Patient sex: F
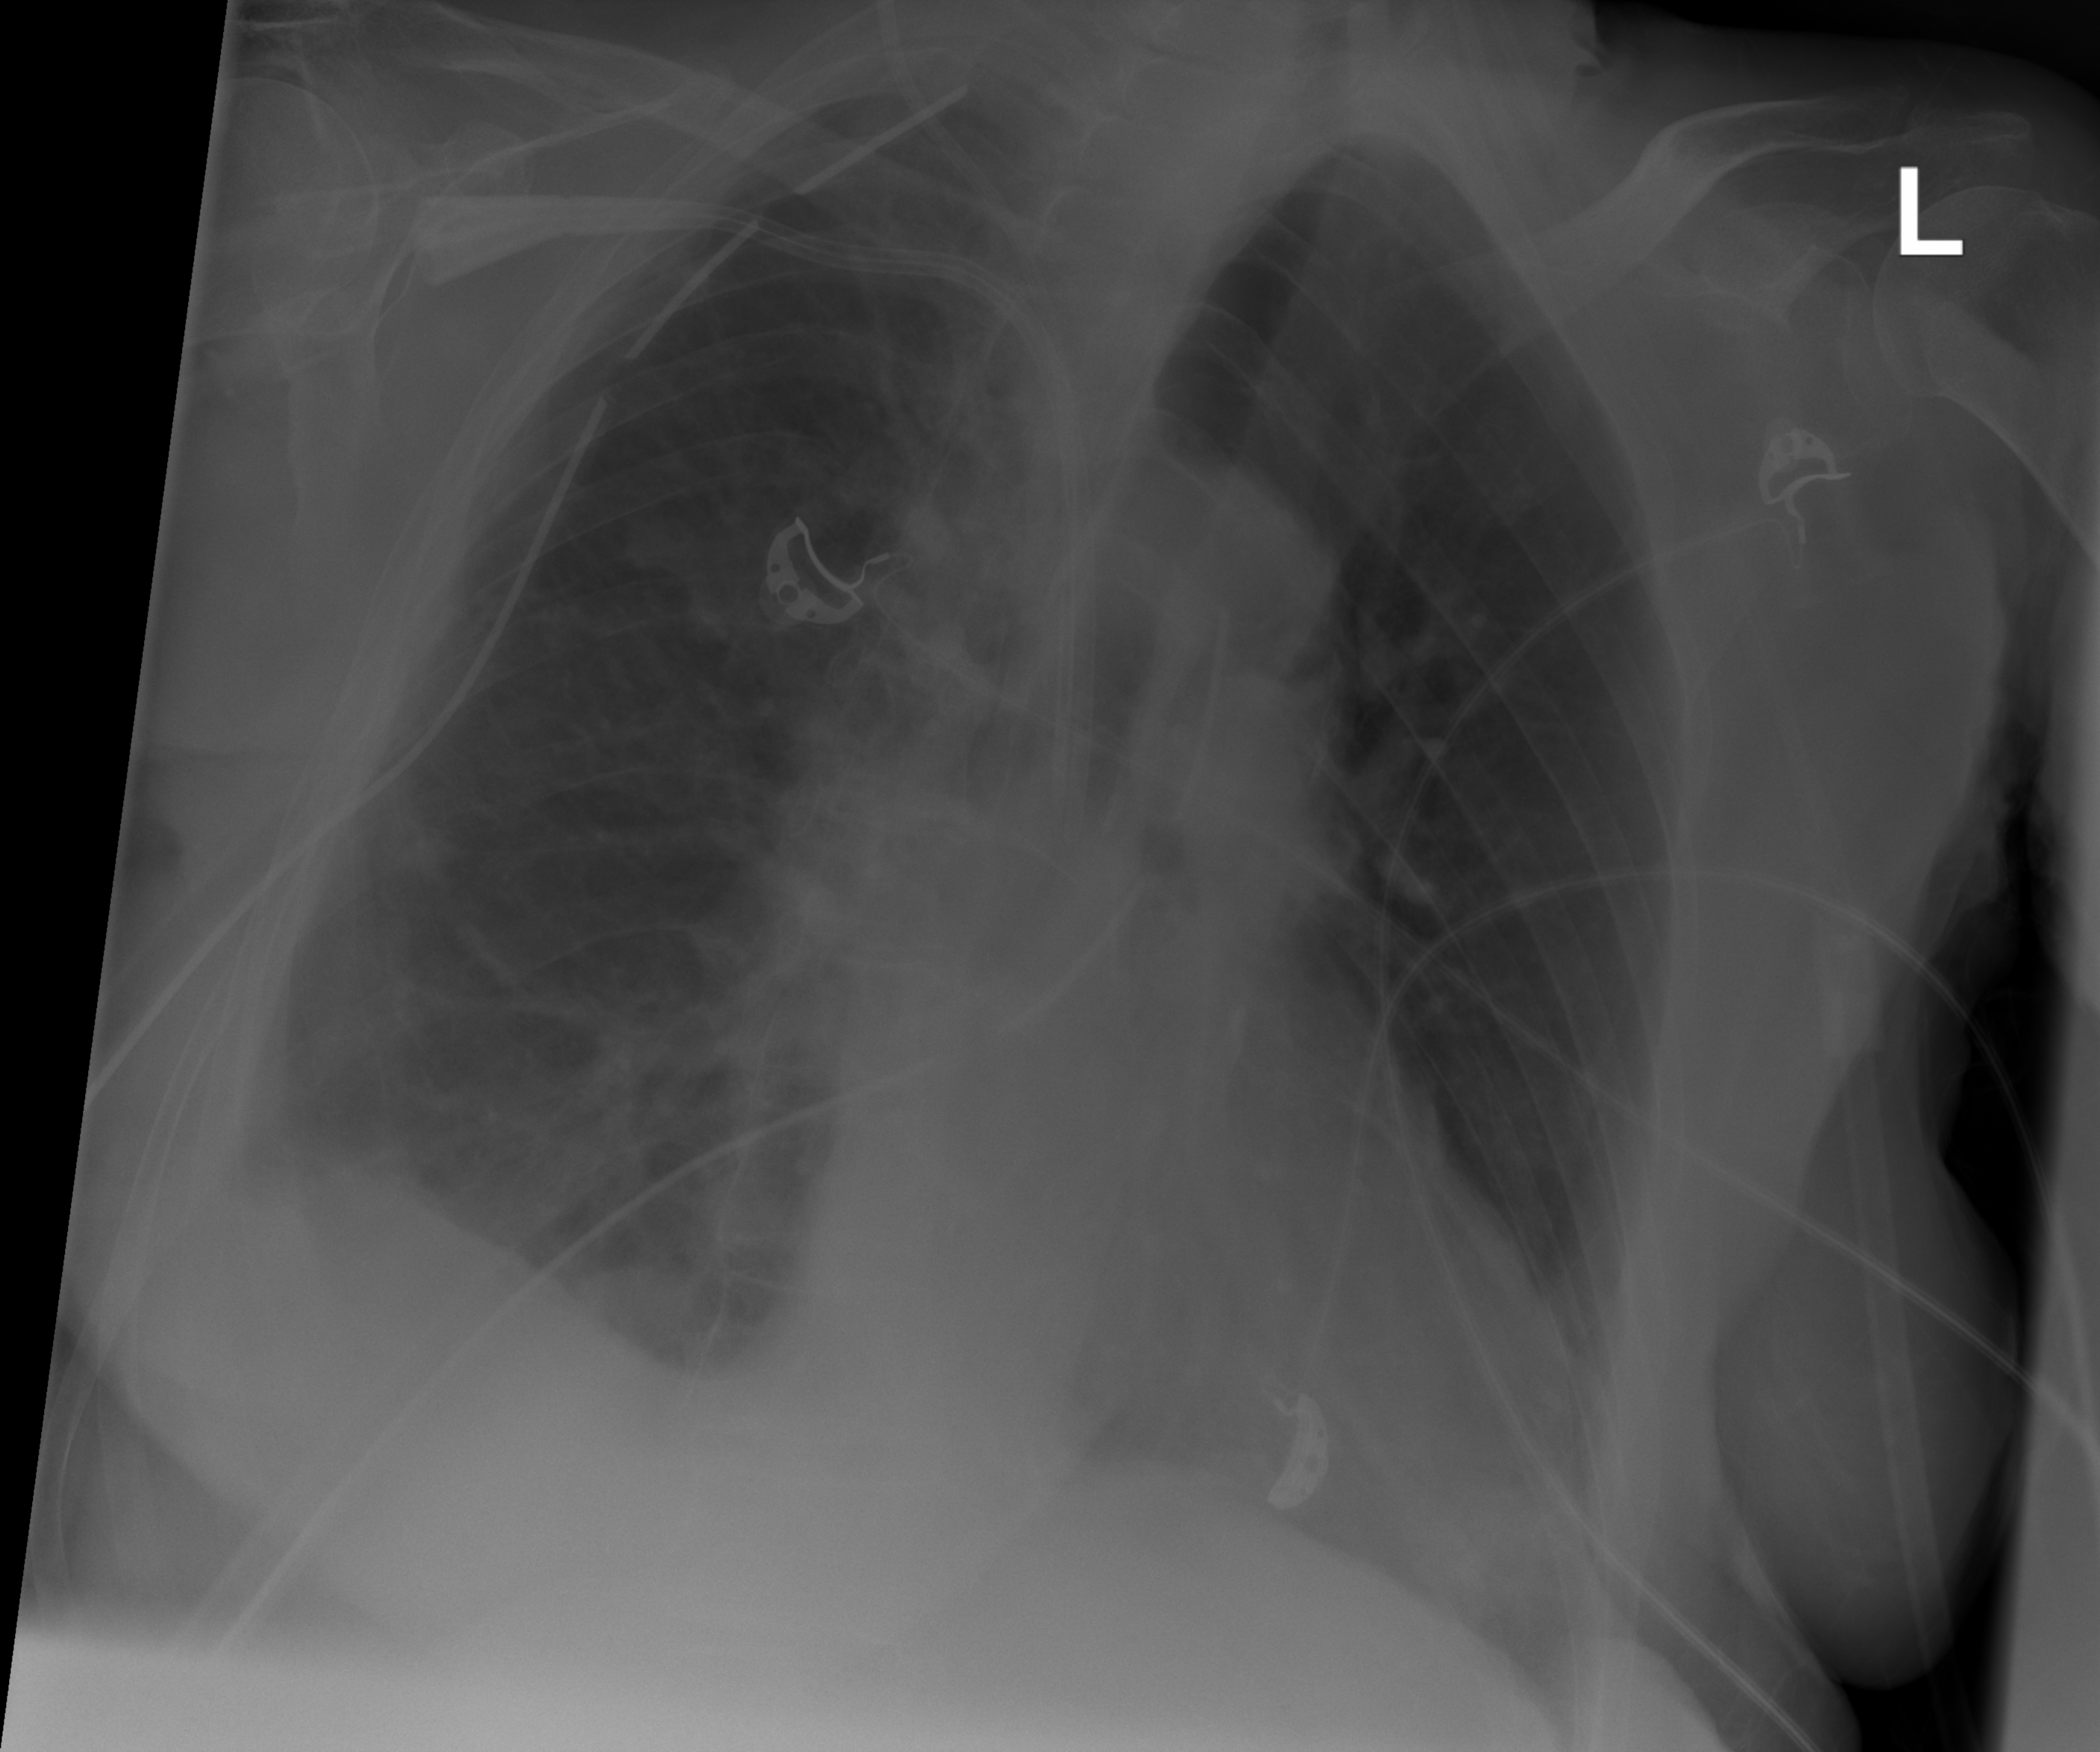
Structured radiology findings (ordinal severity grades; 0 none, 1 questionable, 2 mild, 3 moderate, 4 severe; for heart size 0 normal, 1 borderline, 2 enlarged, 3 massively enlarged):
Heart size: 1
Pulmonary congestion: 0
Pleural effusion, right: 2
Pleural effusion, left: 0
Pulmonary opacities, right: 0
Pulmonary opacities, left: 0
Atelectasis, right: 2
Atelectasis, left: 1